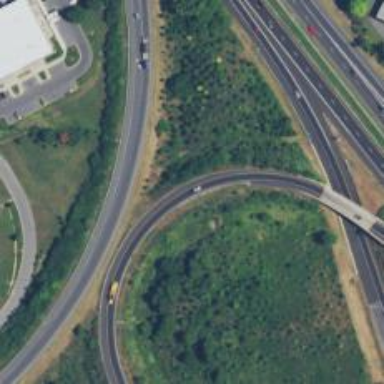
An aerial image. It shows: Motorway link.